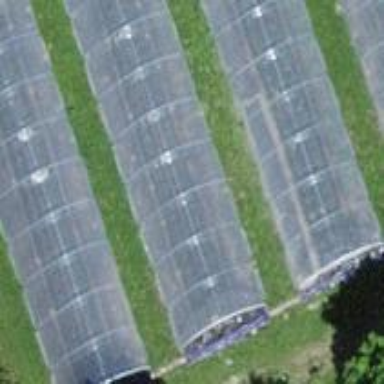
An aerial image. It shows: Greenhouse.